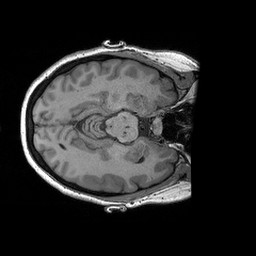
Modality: T1w
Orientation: axial
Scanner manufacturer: siemens
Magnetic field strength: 3 T
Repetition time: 2.3 s
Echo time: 0.00298 s